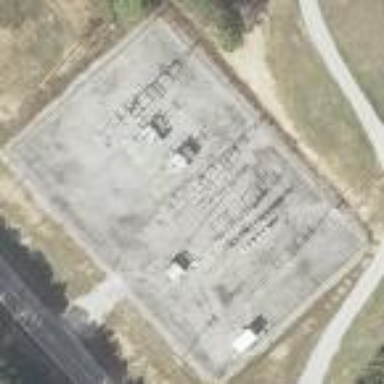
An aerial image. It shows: Distribution substation surrounded by fence.